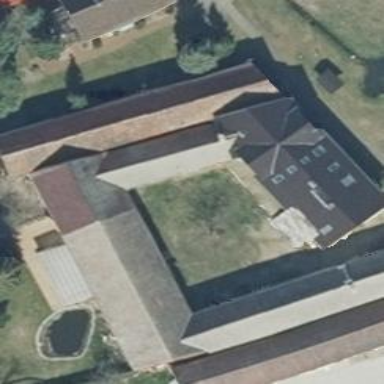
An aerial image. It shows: Detached building with gabled roof made of roof tiles. The building is white with black roof.